Field crop: maize
Growth stage: 2
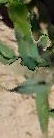
Species: maize